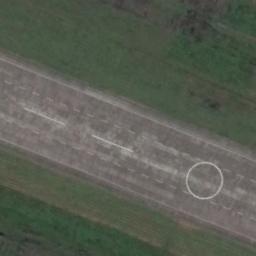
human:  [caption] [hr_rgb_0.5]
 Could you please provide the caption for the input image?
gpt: The runway goes through the lawn and a round marking is on the runway .

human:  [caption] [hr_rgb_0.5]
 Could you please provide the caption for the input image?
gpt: Next to the runway is a green lawn with white circles and dashes on the runway .

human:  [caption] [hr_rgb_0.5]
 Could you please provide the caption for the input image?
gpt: The grass is on either side of the runway .

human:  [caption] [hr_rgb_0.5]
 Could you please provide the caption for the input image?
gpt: The runway is on the grass .

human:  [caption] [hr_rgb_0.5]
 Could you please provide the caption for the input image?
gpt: There are green meadows beside the runway .